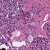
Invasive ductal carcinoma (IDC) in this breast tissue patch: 0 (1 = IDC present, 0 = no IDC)